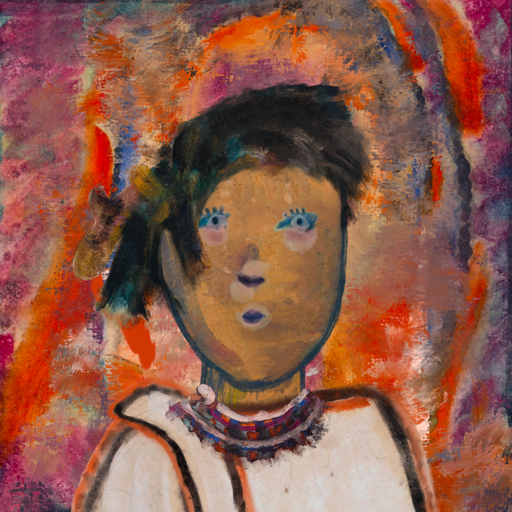
Background: Experience, Head And Neck Front: In_The_Sun, Face Front: Hill_Girl, Bust: Roy_Bahadur, Hair Front: Pipe, Head Accessory: Blank, Second Necklace: Blank, Necklace: Hypocrite_1, Baby: Blank